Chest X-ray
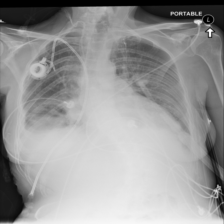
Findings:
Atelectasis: negative
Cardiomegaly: negative
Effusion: negative
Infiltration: negative
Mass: negative
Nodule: negative
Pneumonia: negative
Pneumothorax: negative
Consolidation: negative
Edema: negative
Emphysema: negative
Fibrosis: negative
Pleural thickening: negative
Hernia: negative